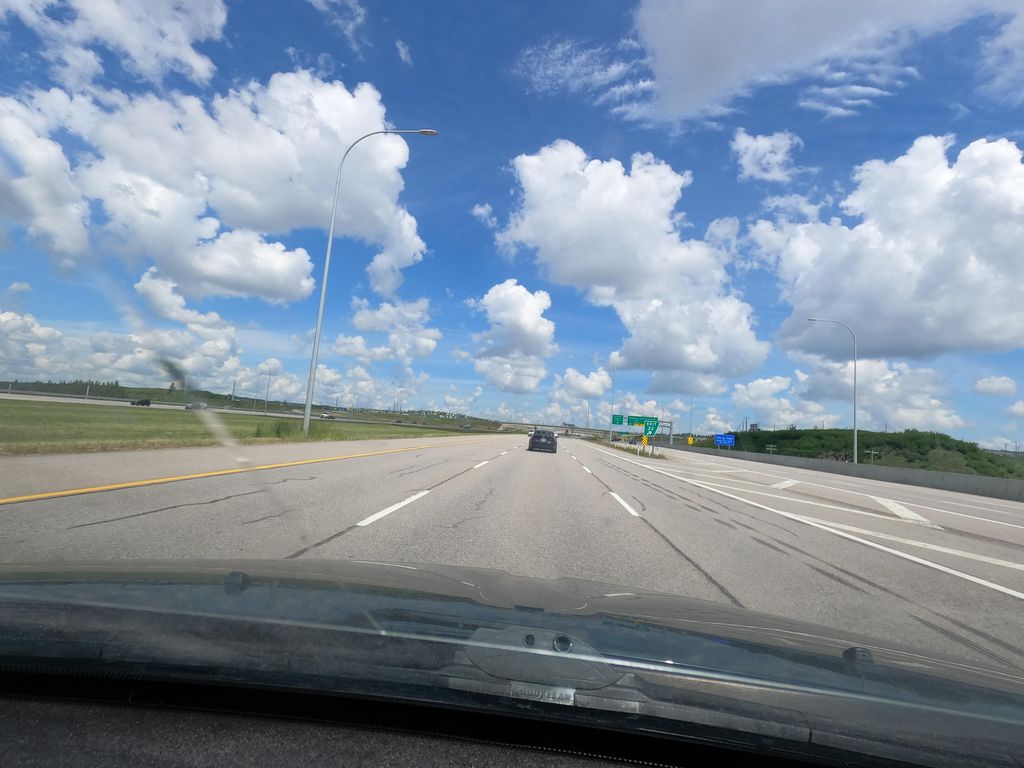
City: calgary